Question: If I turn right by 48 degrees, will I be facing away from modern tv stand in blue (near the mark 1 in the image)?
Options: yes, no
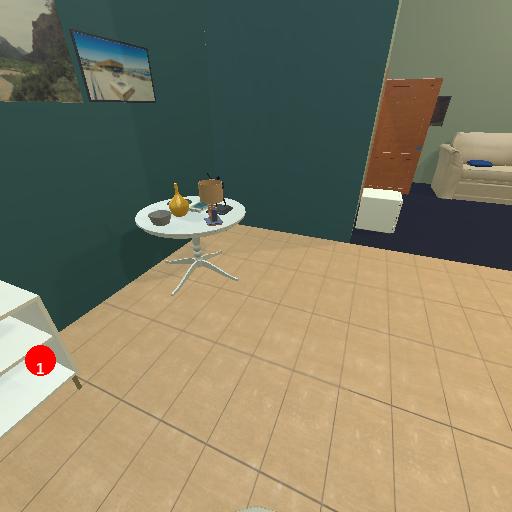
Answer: yes